Question: Count the number of objects in the diagram.
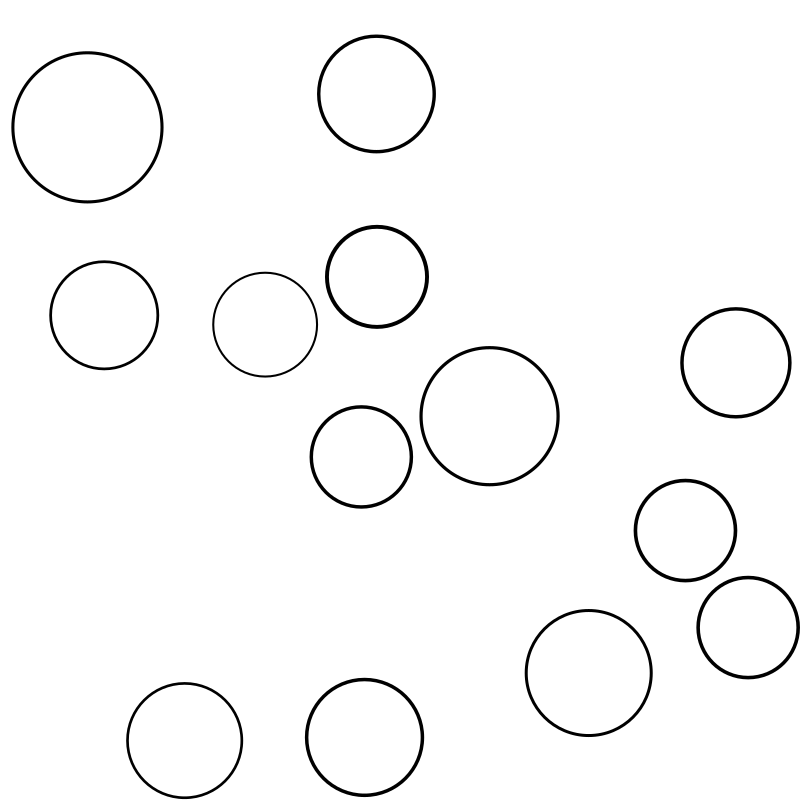
Answer: 13